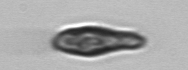
Label: Pseudochattonella_farcimen